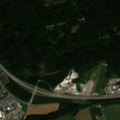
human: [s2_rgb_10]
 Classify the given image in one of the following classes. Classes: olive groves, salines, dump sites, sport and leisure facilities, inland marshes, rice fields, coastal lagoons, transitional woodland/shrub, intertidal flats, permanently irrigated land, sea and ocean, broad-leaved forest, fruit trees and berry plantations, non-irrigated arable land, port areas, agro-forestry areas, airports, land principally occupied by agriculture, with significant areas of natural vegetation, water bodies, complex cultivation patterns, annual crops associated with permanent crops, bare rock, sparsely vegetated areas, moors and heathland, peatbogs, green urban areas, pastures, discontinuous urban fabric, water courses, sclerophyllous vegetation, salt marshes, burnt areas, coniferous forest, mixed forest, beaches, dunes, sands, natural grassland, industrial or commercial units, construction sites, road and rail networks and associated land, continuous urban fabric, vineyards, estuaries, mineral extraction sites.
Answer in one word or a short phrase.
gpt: discontinuous urban fabric, industrial or commercial units, non-irrigated arable land, broad-leaved forest, coniferous forest, mixed forest